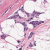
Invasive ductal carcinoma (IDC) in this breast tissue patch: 1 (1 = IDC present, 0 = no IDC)